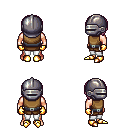
a pixel art fantasy rpg character, male body template, human, light skin, leather chest armor, white pants, white blonde pageboy hairstyle, metal helm, gold gloves, gold boots, four views (front, back, left, right), 2x2 character sprite sheet, small pixel art, hard edges, no anti-aliasing